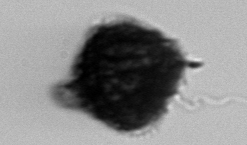
Label: Gonyaulax